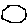
Label: hexagon